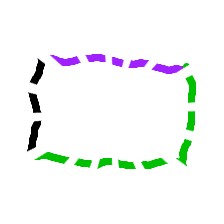
Shape: rectangle